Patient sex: M
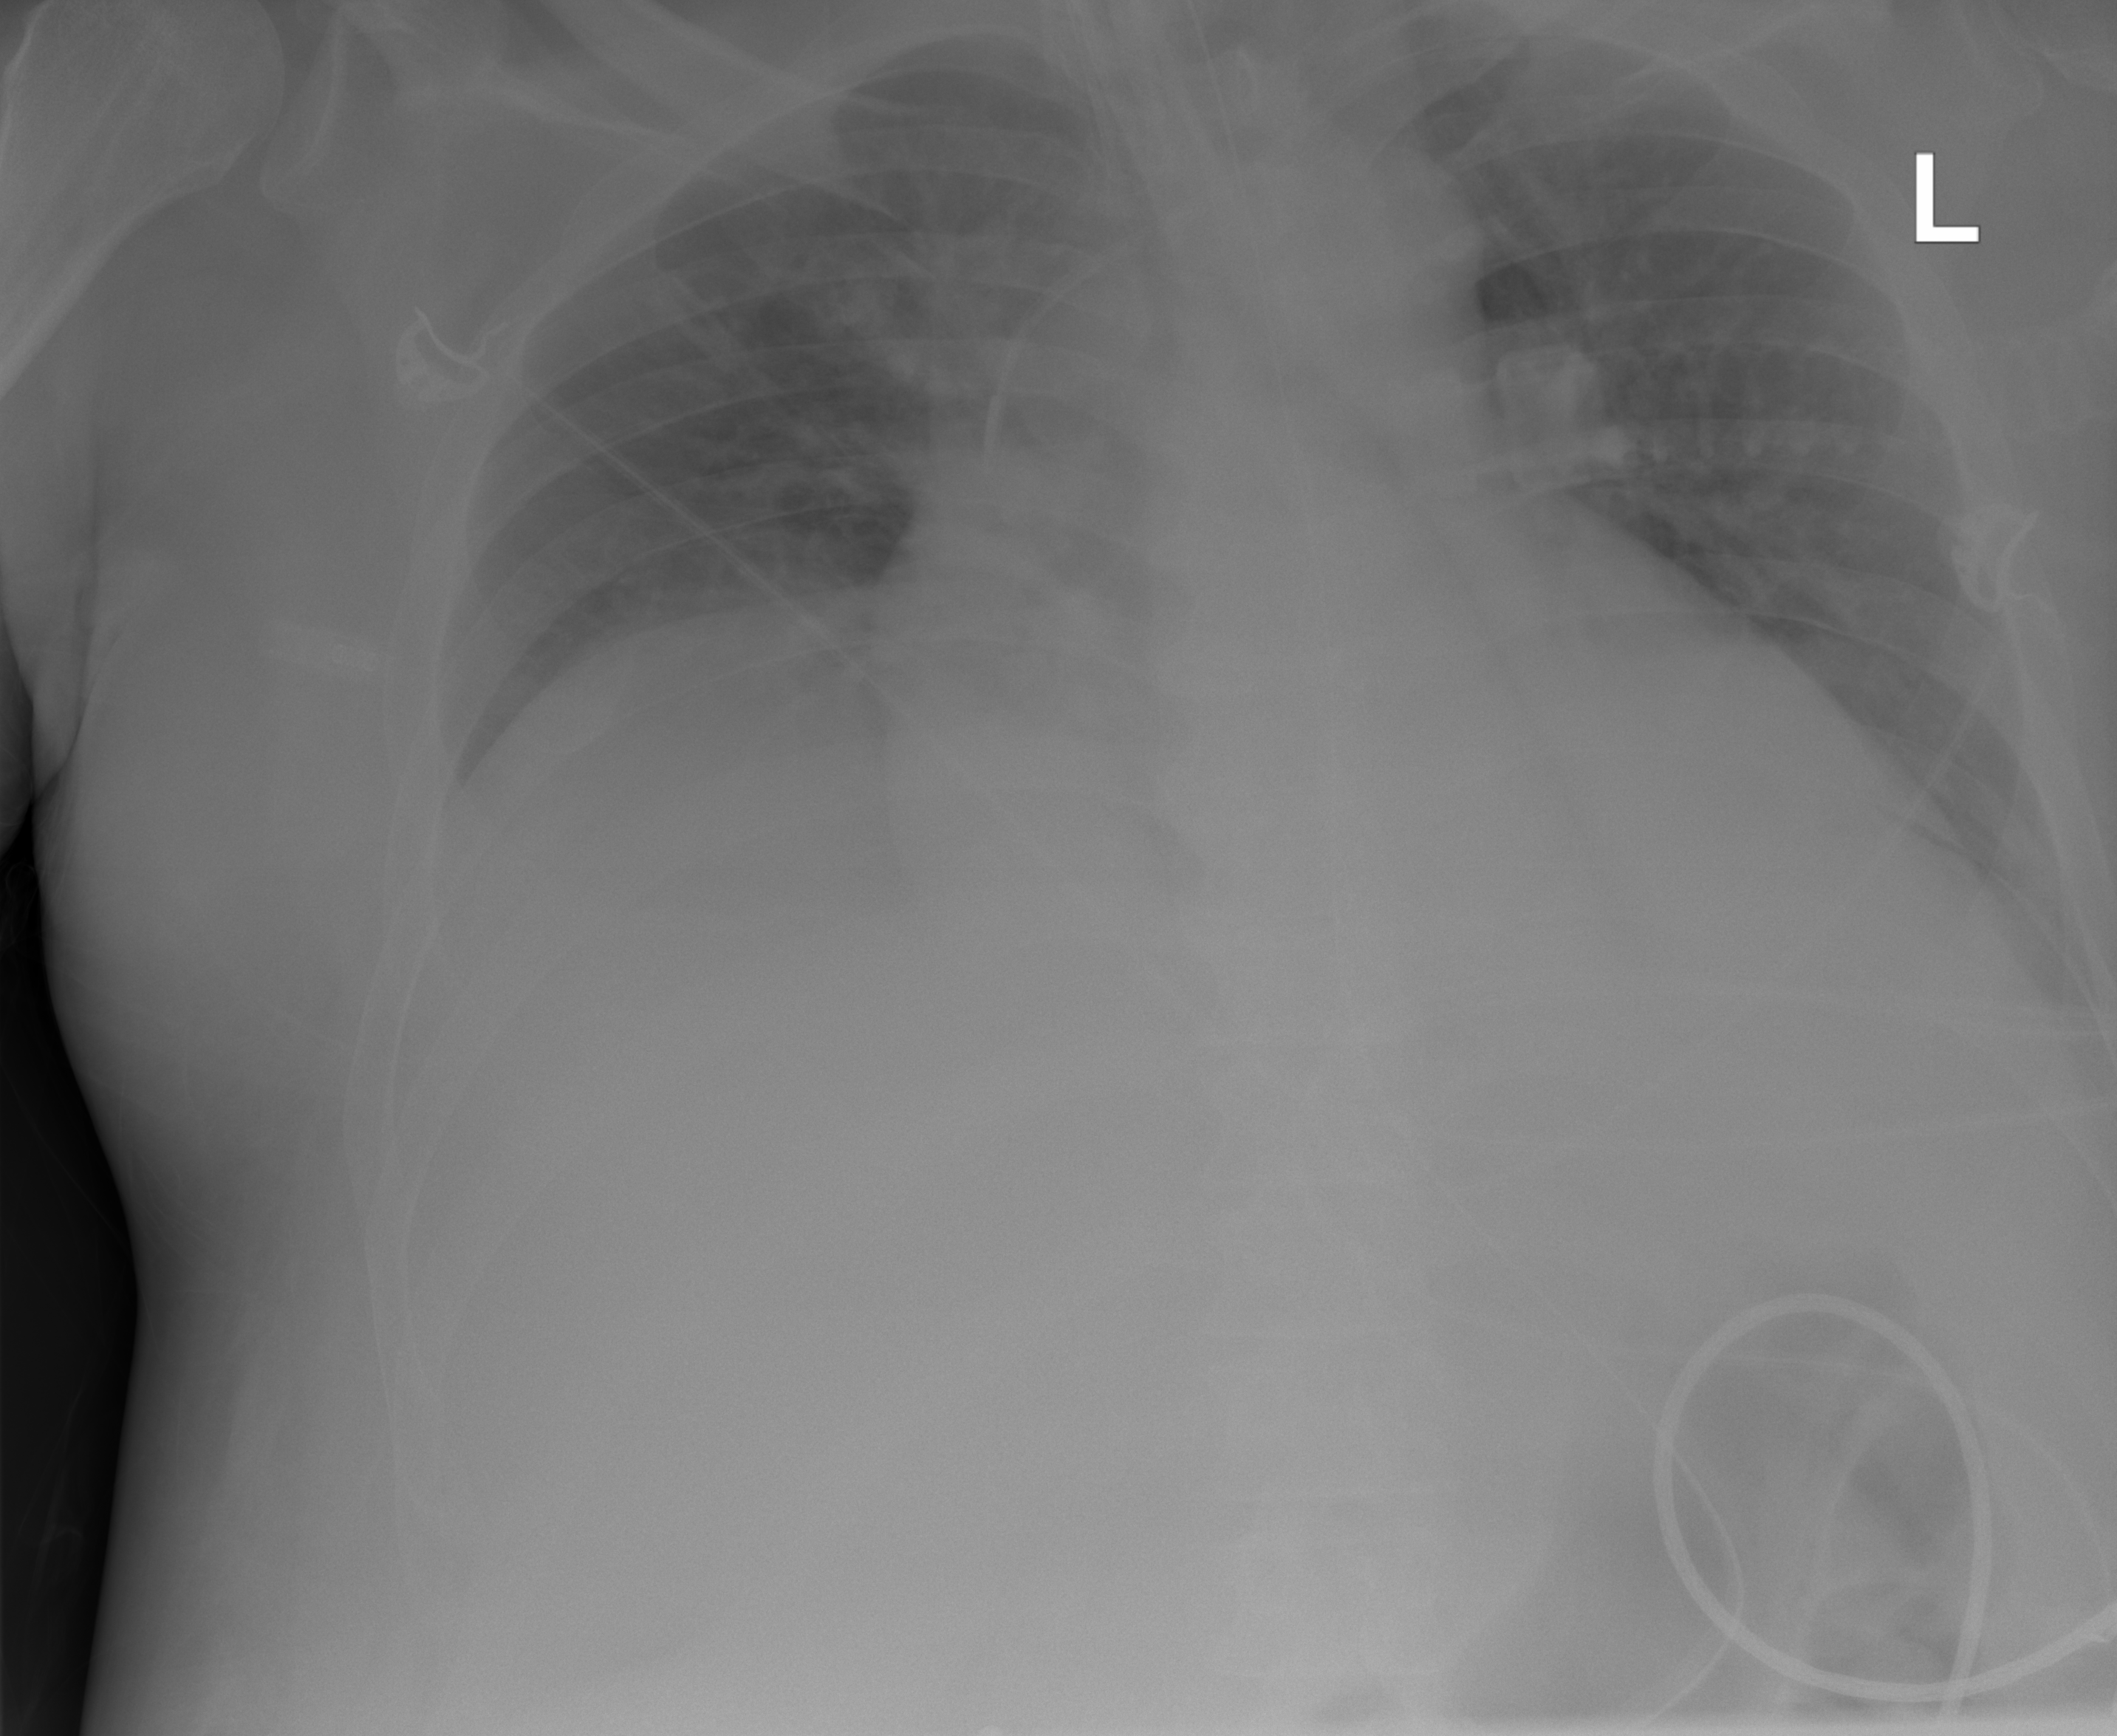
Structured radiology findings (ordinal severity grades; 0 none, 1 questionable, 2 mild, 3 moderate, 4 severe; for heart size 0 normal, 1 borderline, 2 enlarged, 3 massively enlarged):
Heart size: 2
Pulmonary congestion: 1
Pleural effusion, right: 0
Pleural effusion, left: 0
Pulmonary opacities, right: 0
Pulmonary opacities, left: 0
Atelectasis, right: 2
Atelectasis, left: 2